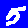
Digit: 5